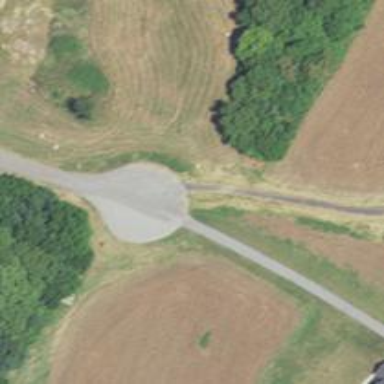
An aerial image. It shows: Turning circle on the road.